Question: I'm trying to make a chart like this using JS, HTML and CSS only:

It must have all the things labels, colors and start from 0%. The value is based on user score from quiz in %. When a user gets 5/10 points, the value is 50%. If the user gets -5/10 points, the value is -50%.
This code is the last idea i had, but the negative value didn't show and it wasn't starting at 0% (center div). Also it was changing the width so the center div wasn't in the center.
'''
if (successRate > 0) {
plus.style.width = (successRate / 100) * 300 + "px";
minus.style.display = "hidden";
} else if (successRate < 0) {
minus.style.width = (successRate / 100) * 300 + "px";
plus.style.display = "hiden";
}
'''
'''
#chart {
display: table;
border: 1px solid black;
}
#chart>* {
height: 30px;
}
#left {
height: 29px;
background: red;
display: table-cell;
}
#center {
max-width: 1px !important;
background: #000;
display: table-cell;
}
#right {
height: 29px;
background: green;
display: table-cell;
}
#container {
width: 600px;
border: 1px solid black;
}
'''
'''
<section id="chart">
<div id="container">
<div id="left">&nbsp;</div>
<div id="center">&nbsp;</div>
<div id="right">&nbsp;</div>
</div>
</section>
'''
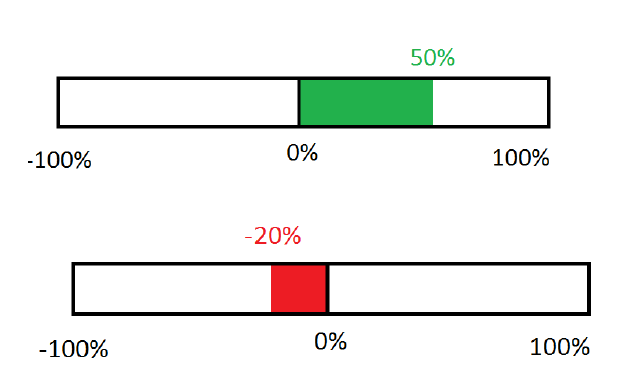
Answer: > Note: In practical use, you need to change just two things in
javascript to make it work for your implementation. - 'var successRate = document.getElementById("rate").value;'-
- -
We're obtaining the rate in a textbox and saving it in 'successRate' and we're using 'bar' as the variable .
We have set the maximum marks for this 10, in maxrate which .
Then, using if/else condition we can compare when the value entered is positive or negative. If positive or negative we've cooked up a formula to increase % width in that direction.
We're making use of 'var prograte = (100*Math.abs(successRate))/(2*maxrate);' to of our progress bar ( the abs method incase the successrate is negative).
> Eg, If score is 10/10 then rate and . Using the formula:'''
prograte = (100*successRate)/(2*maxrate)
'''
We obtain, prograte = 100*10 / 2*10 = 50% thus giving it 50% width from the center. If score is 2/10 we obtain,
100*2/2*10 = 10% of the width.
When 'successrate > 0', we're starting from the
And using the above computed value of forward we to that and .
But when the 'successrate < 0' (i.e the else condition we of the width) then, we using '(50% - prograte)' that we compute, which puts it to the right side of the center bar.
> Eg, If score is -5/10 then and . Using the formula:'''
prograte = (100*successRate*(-1))/(2*maxrate)
'''
We obtain, prograte = 100*5 / 2*10 = 25% and using (50%-prograte) we obtain 25%. So, we move to '25% from the left' and set the 'width to 25%' which makes it look like its in the center decreasing backwards.
To display the percentage when the , we make use of:
'''
var percent = document.getElementById("percent");
percent.style.left = "percentage %";
percent.style.color = "color";
percent.innerHTML = prograte * 2 + "%";
'''
'''
function changerate() {
var successRate = document.getElementById("rate").value;
var bar = document.getElementById("bar");
var flag = 0;
var percent = document.getElementById("percent");
var maxrate = 10;
var prograte = (100 * Math.abs(successRate)) / (2 * maxrate);
if (successRate >= 0 && successRate <= maxrate) {
bar.style.left = "50%";
bar.style.background = "green";
bar.style.width = prograte + "%";
} else if (successRate < 0 && (-1 * maxrate) <= successRate) {
bar.style.background = "red";
bar.style.width = prograte + "%";
bar.style.left = (50 - prograte) + "%";
} else {
alert("Limit crossed");
bar.style.left = "50%";
bar.style.width = "0%";
flag = 1;
}
if (flag != 1) {
if (successRate > 0) {
percent.style.left = 50 + prograte + "%";
percent.style.color = "green";
} else {
percent.style.left = 50 - prograte + "%";
percent.style.color = "red";
}
percent.innerHTML = prograte * 2 + "%";
} else {
percent.style.left = prograte + "%";
percent.innerHTML = "";
}
}
'''
'''
#chart {
width: 500px;
position: relative;
}
#container {
height: 29px;
border: 2px solid black;
position: relative;
}
#percent {
height: 30px;
position: absolute;
top: 35px;
left: 50%;
font-weight:bold;
transition: all 0.5s ease-in-out;
}
#bar {
height: 100%;
background: red;
z-index: 1;
position: absolute;
top: 0;
left: 50%;
width: 0px;
transition: all 0.5s ease-in-out;
}
#center {
height: 100%;
max-width: 2px !important;
background: #000;
position: absolute;
left: 50%;
top: 0;
transform: translate(-50%);
z-index: 2;
}
'''
'''
Current max value : (10 which can be modified in javascript in maxrate)
<br><br> Input values between -10 and 10 : <br>
<input type="text" id="rate" />
<input type="button" value="update" onclick="changerate()" />
<section id="chart">
<div id="container">
<div id="bar"></div>
<div id="center">&nbsp;</div>
</div>
<div id="percent"></div>
</section>
'''